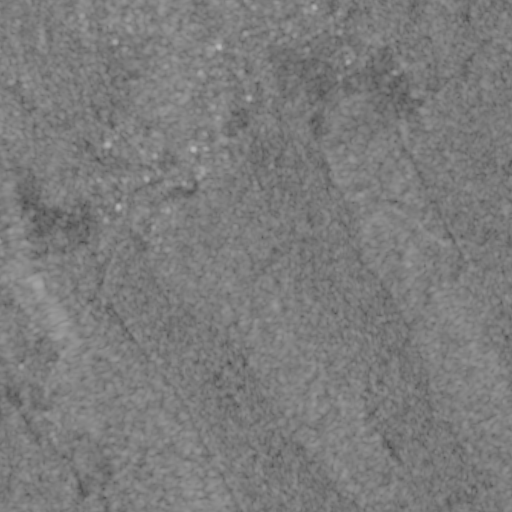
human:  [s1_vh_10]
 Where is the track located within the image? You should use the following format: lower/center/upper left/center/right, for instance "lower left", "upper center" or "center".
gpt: The track is located in the upper right of the image.
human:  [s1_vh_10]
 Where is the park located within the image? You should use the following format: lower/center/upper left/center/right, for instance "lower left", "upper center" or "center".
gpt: There is no park in the image.

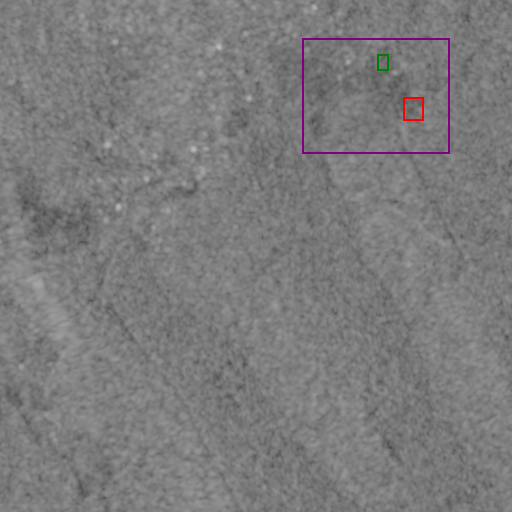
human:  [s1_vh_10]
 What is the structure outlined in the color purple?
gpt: The structure outlined in purple is a crop field.
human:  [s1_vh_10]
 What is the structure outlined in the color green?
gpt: The structure outlined in green is a park.
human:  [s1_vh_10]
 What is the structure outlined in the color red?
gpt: The structure outlined in red is a track.
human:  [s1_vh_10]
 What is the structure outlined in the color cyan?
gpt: There is no cyan outline.